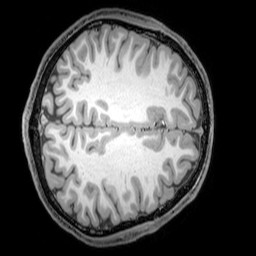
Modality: T1w
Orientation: axial
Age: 21
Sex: male
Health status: healthy
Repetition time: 0.081 s
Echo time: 0.037 s